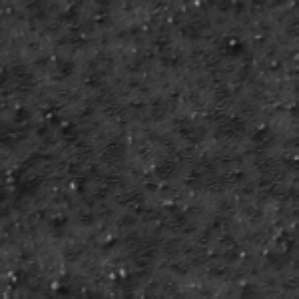
Label: frost